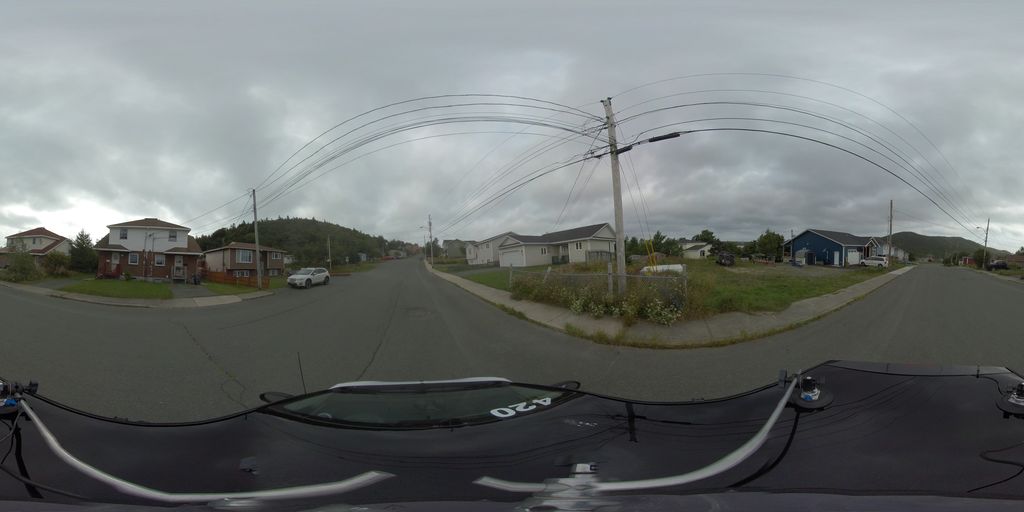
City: st_johns